Interaction volume radius: 5 \u00c5
Interaction volume height: 15 \u00c5
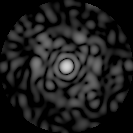
Disorder parameter: 0.8159